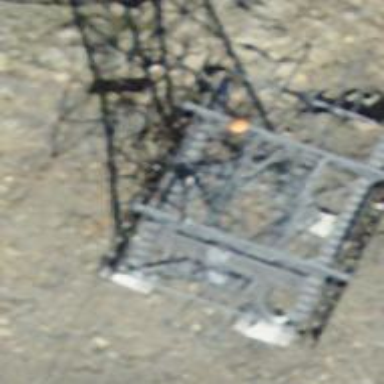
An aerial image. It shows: Pylon used for aerialway.